Question: I want do a Tabs for my TChromium.
When i opening 2 or more Tabs, they look bad, like this:

Please, help me to fix this problem :(
Also, please, look at this theme - <URL>
P.s. If it means something, i have this in my USES:
'''
Windows, Messages, SysUtils, Variants, Classes, Graphics, Controls, Forms,
Dialogs, ExtCtrls, StdCtrls, cefvcl, jpeg, ShellApi, ceflib, Vcl.Buttons,
Vcl.Menus, Vcl.ComCtrls, clipbrd, System.Actions, Vcl.ActnList, Registry,
Vcl.ImgList, Vcl.Imaging.pngimage, ChromeTabs,
{$IFDEF DELPHI2010_UP}
ChromeTabsGlassForm,
{$ENDIF}
ChromeTabsTypes,
ChromeTabsUtils,
ChromeTabsControls,
ChromeTabsClasses;
'''
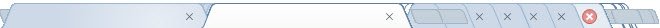
Answer: Set the 'DoubleBuffered' property of your form to False or drop the 'TChromeTabs' component e.g. on a 'TPanel' which will have double buffer disabled.